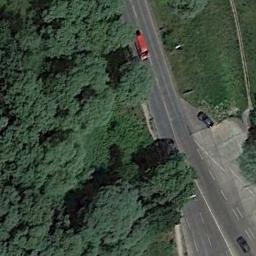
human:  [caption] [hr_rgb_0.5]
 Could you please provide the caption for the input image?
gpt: A straight freeway is a forest on one side and on the other side are a lawn and an open area .

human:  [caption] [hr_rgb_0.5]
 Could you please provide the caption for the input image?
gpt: There are three cars on each highway .

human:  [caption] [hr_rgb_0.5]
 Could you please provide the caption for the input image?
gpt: There are large green forests around the freeway and there are several cars on the freeway .

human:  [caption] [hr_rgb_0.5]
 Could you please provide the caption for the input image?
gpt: The freeway is between the grass and some trees .

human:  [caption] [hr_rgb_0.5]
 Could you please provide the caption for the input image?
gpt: There are many green trees beside the freeway with a red car .